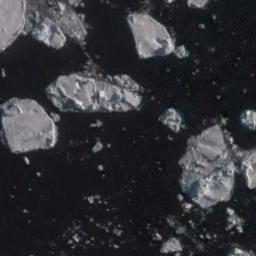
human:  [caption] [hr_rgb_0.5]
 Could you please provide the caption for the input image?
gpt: There are many ice on the dark blue sea .

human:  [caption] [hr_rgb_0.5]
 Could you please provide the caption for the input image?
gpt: Sea ice is surrounded by water .

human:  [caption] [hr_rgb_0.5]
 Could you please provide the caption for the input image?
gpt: Several large pieces of sea ice float in the deep blue sea .

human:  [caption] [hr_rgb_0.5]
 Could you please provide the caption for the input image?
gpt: Several large ice cubes of various sizes and surrounding small pieces of ice float on the deep blue sea .

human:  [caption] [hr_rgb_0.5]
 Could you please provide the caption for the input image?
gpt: There are some pieces of sea ice .